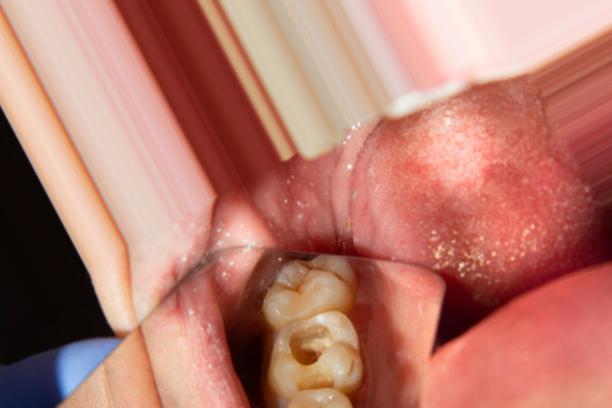
Condition: Caries